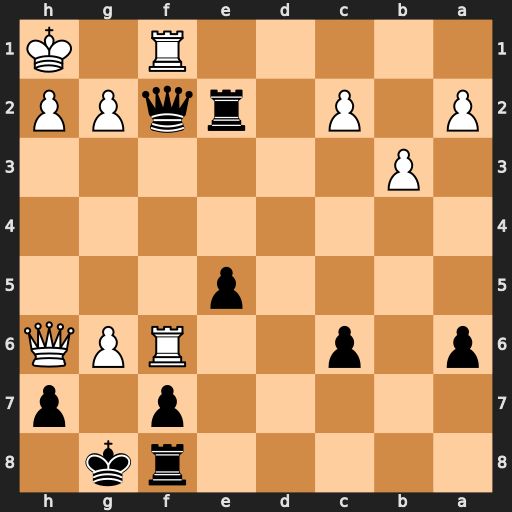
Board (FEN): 5rk1/5p1p/p1p2RPQ/4p3/8/1P6/P1P1rqPP/5R1K
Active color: b
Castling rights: -
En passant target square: -
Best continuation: Qxg2#